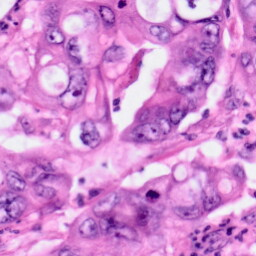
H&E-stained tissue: Pancreatic